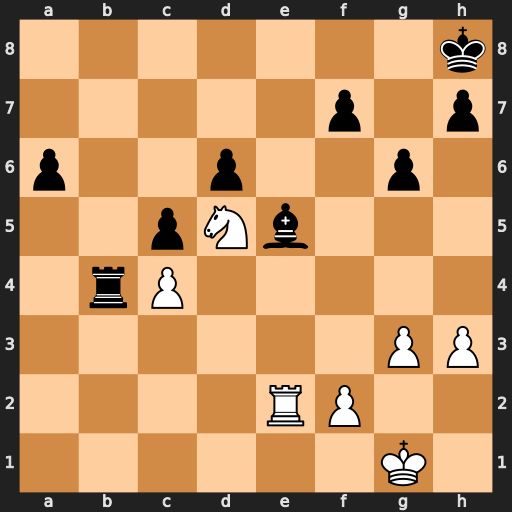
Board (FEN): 7k/5p1p/p2p2p1/2pNb3/1rP5/6PP/4RP2/6K1
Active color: w
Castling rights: -
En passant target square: -
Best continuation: Nxb4 cxb4 c5